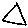
Label: triangle